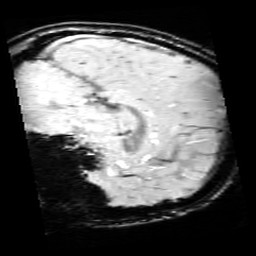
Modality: SWI
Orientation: sagittal
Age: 13
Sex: female
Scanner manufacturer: siemens
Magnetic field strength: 3 T
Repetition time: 0.027 s
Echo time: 0.02 s